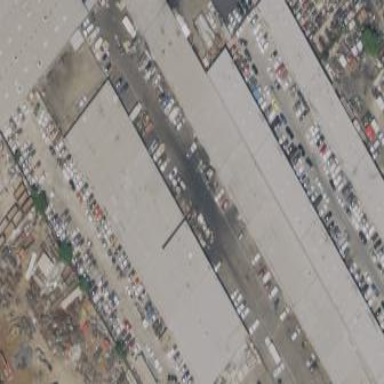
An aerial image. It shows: Industrial building.